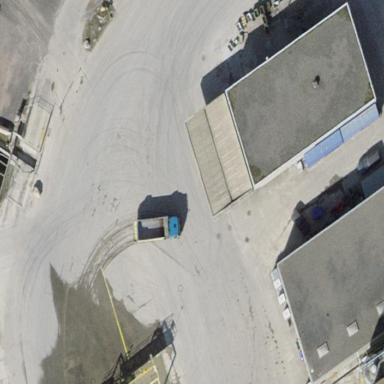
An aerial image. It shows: Industrial building.